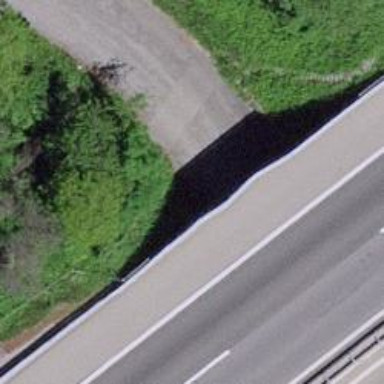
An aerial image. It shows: Unclassified road passing through tunnel.